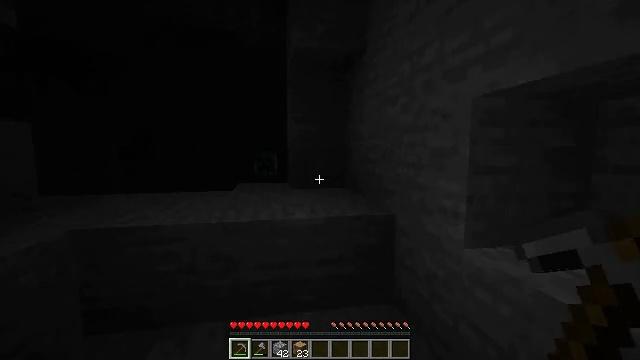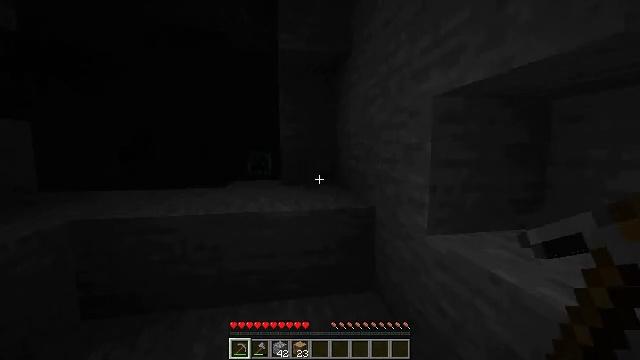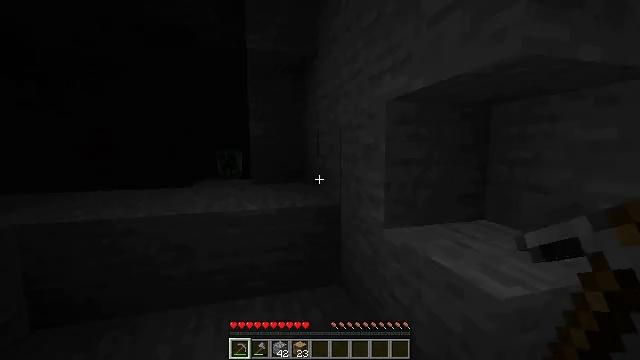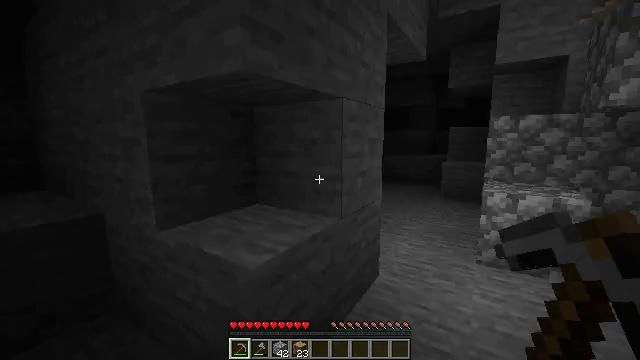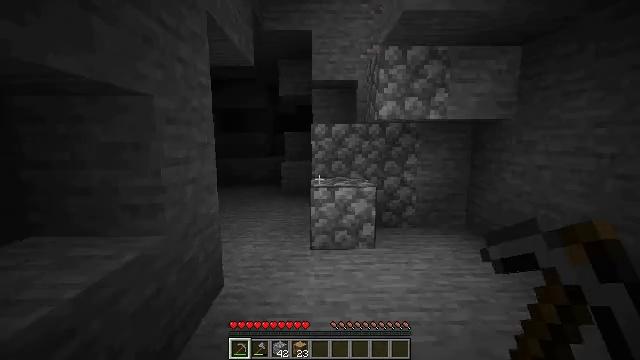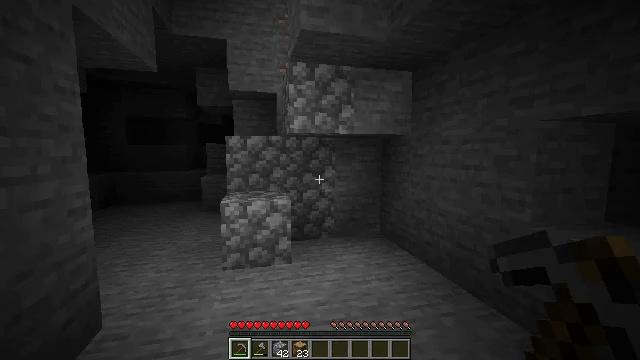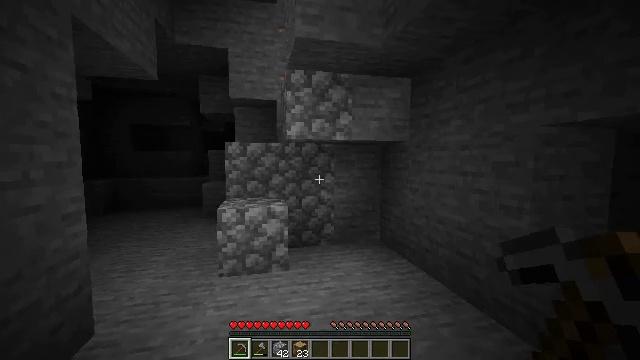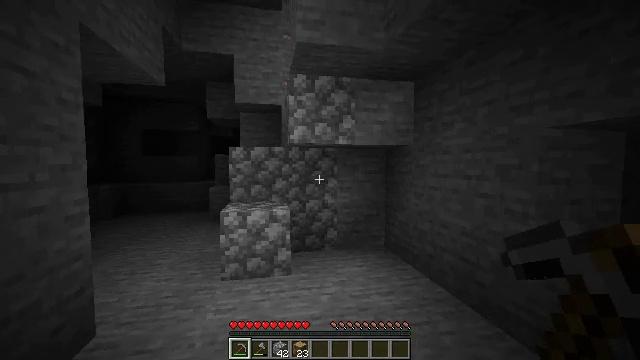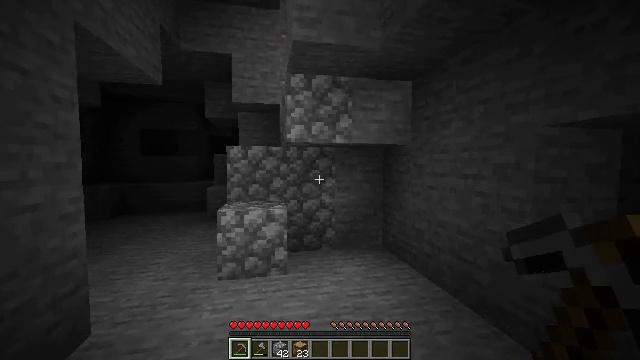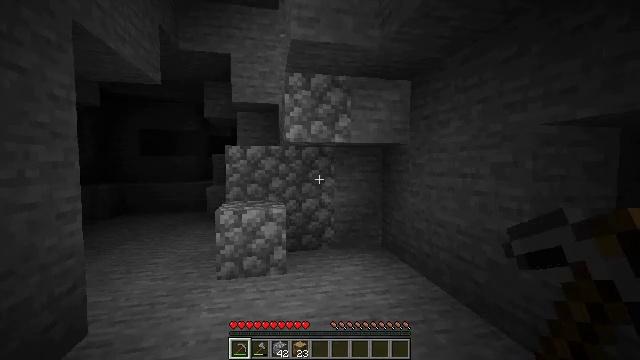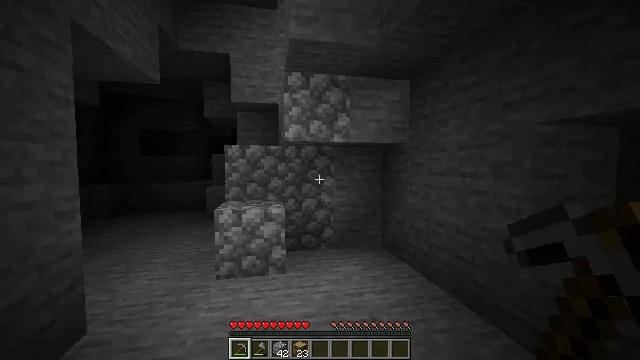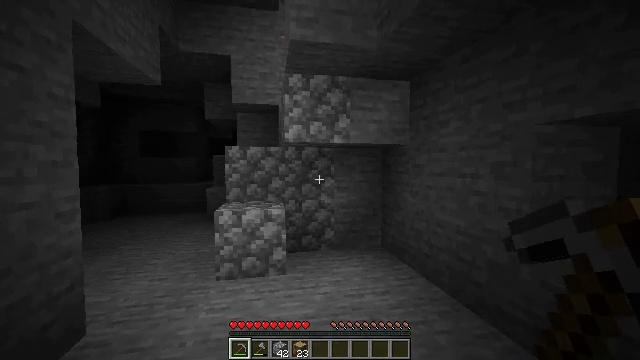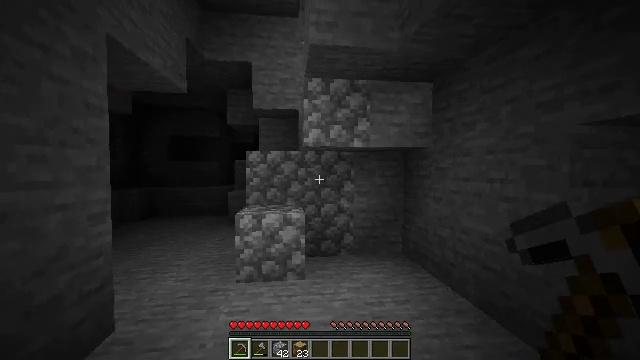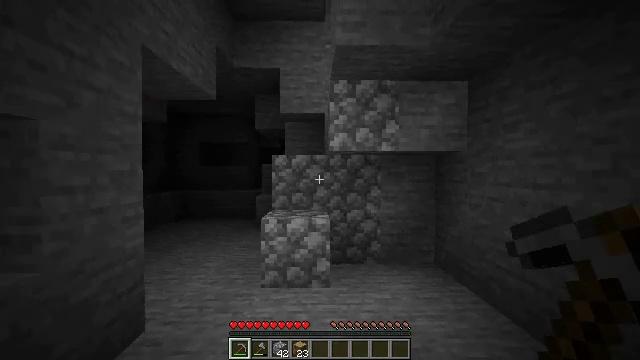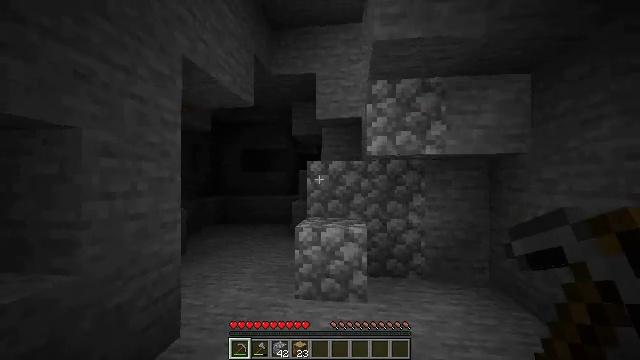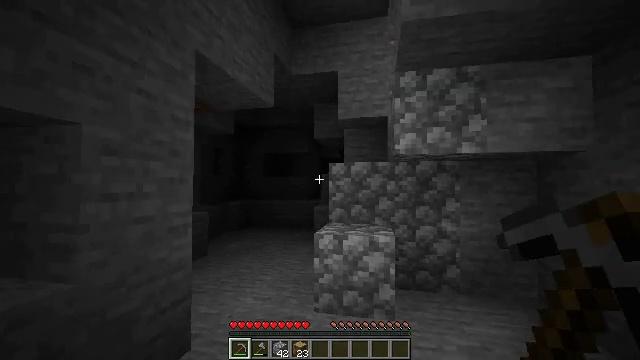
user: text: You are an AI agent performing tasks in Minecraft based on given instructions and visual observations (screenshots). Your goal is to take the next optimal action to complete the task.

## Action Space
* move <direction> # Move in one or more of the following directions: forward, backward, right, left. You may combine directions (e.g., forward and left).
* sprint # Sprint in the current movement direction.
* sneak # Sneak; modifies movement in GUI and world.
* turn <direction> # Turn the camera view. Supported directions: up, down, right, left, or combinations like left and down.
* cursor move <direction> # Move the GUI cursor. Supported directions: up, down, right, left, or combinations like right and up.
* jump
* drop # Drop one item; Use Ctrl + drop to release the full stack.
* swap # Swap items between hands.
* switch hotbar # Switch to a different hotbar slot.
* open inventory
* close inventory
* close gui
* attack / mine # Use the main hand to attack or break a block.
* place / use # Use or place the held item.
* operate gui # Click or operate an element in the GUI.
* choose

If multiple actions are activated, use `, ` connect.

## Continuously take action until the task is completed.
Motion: motion action
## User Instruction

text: Remove oak leaves from branches.
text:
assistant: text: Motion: move back and move right
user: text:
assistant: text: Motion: move back and move right, turn right
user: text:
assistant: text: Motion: move back and move right, turn right and down
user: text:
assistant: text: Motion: move right, turn right
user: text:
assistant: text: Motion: move right, turn right and up
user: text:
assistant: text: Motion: turn left and up
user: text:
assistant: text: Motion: turn left and up
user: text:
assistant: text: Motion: no_op
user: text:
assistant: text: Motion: no_op
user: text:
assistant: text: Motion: no_op
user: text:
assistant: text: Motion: no_op
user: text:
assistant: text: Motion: move forward, turn left
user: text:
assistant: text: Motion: move forward, turn left
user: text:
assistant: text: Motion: move forward, turn left and up
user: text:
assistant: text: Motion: move forward, turn left and up
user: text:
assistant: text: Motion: move forward
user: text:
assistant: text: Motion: move forward
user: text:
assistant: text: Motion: move forward
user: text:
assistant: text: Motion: move forward
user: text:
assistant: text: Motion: move forward
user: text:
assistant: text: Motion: move forward, turn right
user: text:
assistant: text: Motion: move forward, turn right
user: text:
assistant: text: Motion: move forward, turn right
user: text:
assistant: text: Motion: move forward
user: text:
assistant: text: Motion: move forward
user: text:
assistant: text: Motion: move forward, jump
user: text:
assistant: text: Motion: move forward, turn right, jump
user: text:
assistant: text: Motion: move forward, turn right, jump
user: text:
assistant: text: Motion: move forward, turn right, jump
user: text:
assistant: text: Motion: move forward, turn right